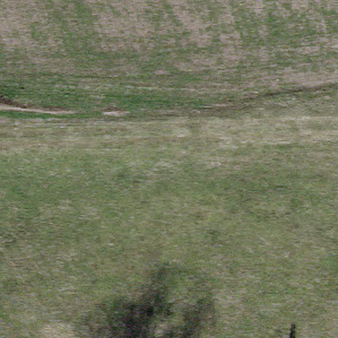
Label: other